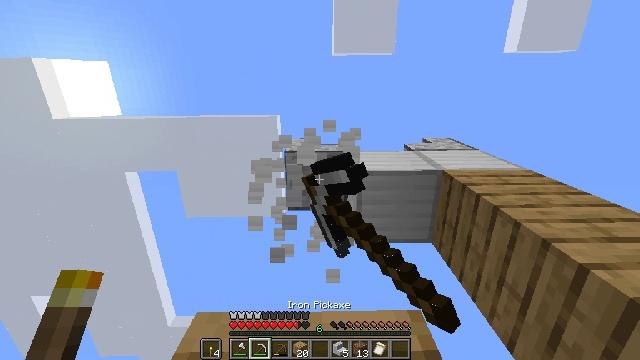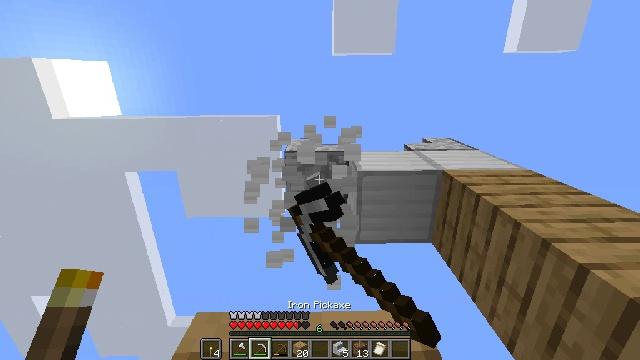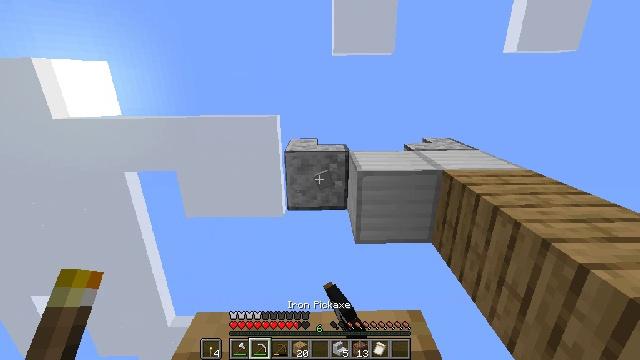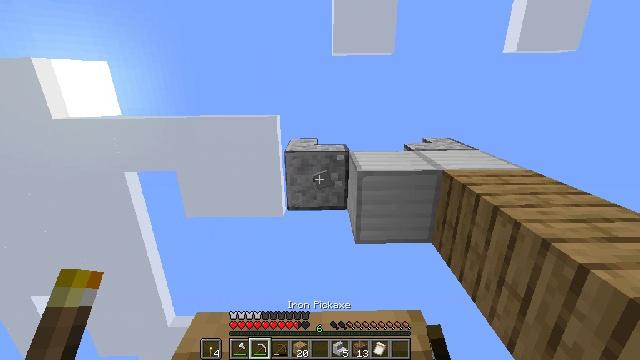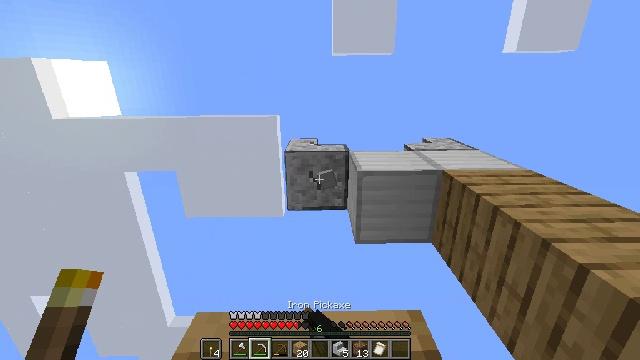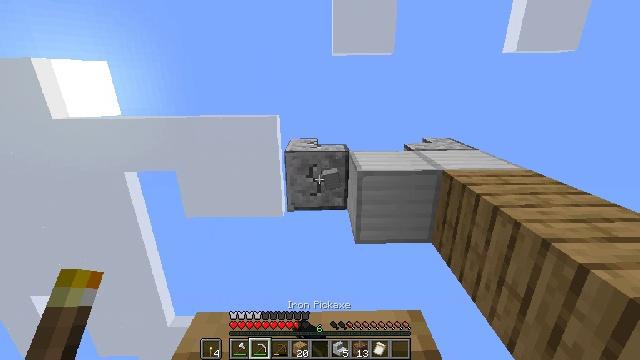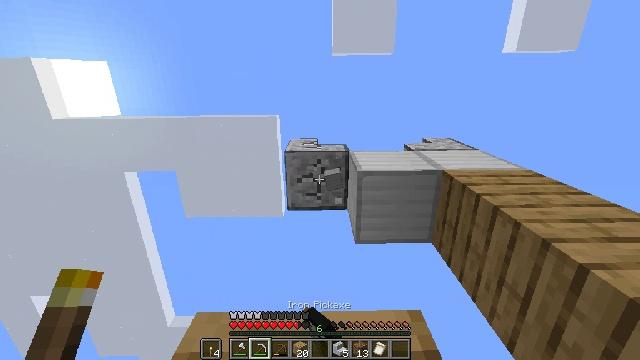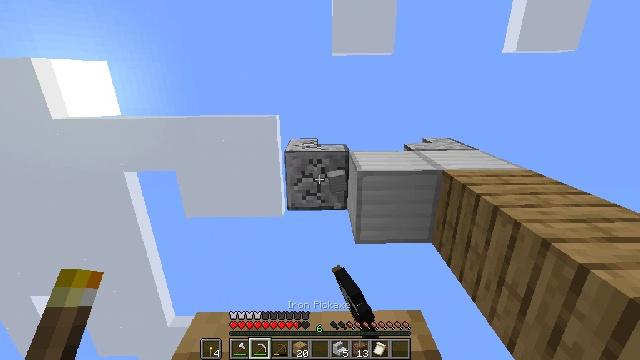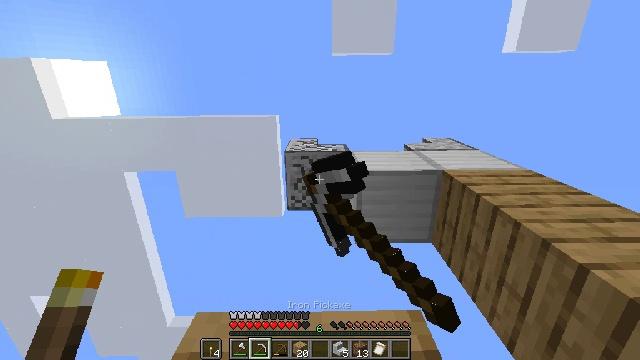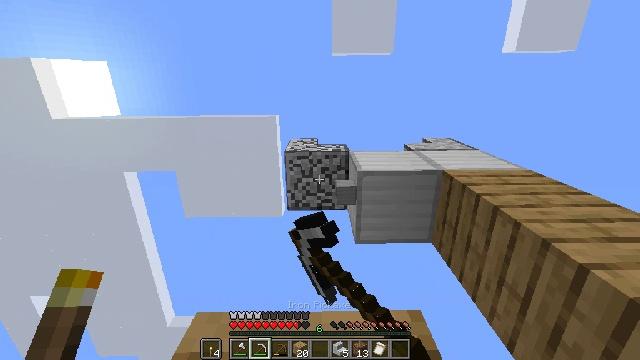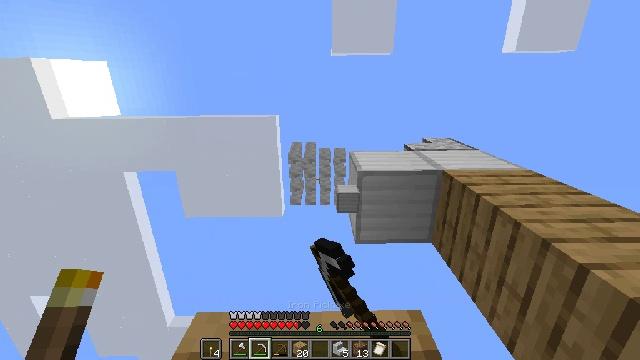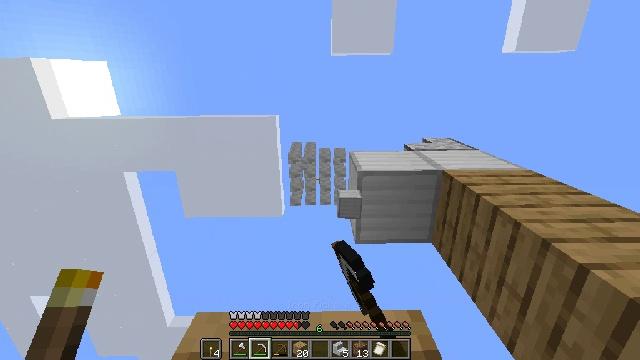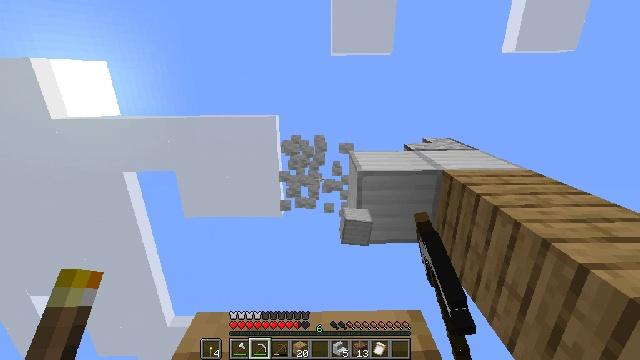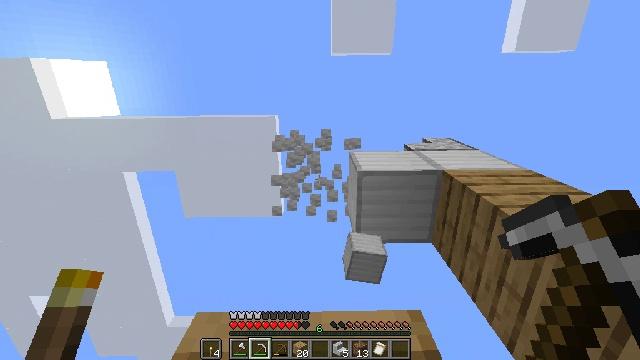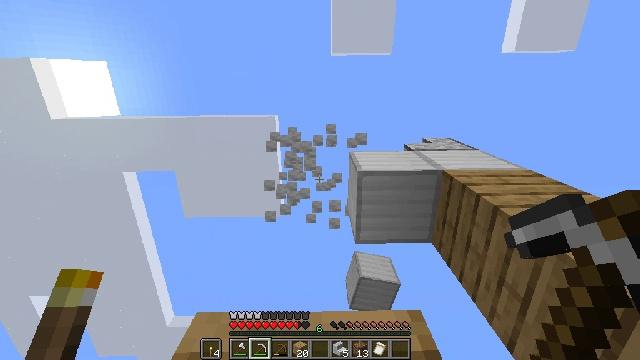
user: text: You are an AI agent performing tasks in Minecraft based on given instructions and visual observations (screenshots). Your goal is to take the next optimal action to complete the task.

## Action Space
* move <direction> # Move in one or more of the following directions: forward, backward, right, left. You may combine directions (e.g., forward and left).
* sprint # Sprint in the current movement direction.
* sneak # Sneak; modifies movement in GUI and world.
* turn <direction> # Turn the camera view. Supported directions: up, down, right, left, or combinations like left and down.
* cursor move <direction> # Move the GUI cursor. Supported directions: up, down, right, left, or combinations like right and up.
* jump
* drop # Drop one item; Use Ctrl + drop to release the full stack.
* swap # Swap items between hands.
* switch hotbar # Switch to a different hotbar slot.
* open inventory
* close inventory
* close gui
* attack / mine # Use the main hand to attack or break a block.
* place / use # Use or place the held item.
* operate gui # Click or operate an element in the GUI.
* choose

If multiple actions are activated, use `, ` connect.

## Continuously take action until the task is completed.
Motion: motion action
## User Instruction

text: Smash the polished diorite stairs to recycle materials.
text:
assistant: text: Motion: attack / mine
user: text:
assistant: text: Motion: attack / mine
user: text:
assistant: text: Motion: attack / mine
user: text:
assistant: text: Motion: attack / mine
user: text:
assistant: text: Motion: attack / mine
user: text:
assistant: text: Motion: attack / mine
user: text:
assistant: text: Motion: attack / mine
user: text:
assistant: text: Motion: attack / mine
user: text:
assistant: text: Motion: attack / mine
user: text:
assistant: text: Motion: attack / mine
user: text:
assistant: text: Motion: attack / mine
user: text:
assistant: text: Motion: attack / mine
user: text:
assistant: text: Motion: attack / mine
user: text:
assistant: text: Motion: attack / mine
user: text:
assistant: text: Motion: attack / mine